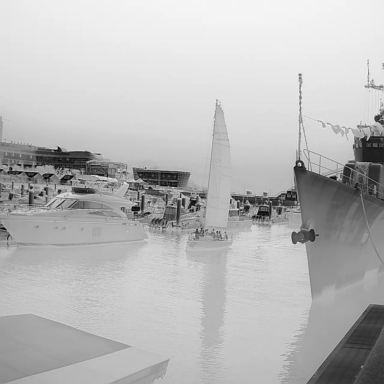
There are six objects shown in the infrared image, including a bulk_carrier, a sailboat, and four canoes.